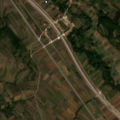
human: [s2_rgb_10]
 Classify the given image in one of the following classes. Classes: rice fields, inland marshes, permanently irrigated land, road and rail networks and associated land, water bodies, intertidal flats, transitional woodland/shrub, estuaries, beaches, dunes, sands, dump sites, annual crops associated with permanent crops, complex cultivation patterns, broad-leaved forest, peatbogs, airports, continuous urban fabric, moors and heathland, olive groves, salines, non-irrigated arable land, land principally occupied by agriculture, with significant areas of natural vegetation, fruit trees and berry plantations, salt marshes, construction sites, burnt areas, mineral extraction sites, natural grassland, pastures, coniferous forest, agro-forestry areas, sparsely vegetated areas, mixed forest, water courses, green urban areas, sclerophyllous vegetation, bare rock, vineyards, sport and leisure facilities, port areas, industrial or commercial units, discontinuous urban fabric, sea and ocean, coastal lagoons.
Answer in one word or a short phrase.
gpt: non-irrigated arable land, pastures, complex cultivation patterns, land principally occupied by agriculture, with significant areas of natural vegetation, transitional woodland/shrub